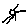
Label: sun